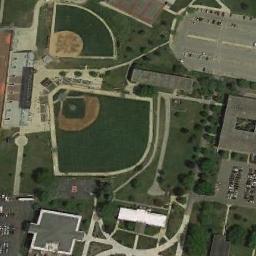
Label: baseball_diamond